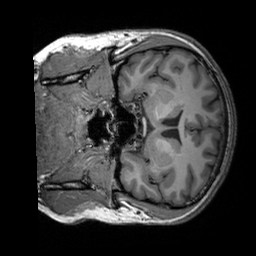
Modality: T1w
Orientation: coronal
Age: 27
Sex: male
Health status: healthy
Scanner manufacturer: siemens
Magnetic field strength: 3 T
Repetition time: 2.3 s
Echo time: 0.00303 s